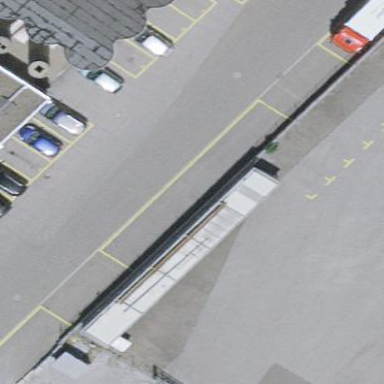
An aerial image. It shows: View of roof of building.